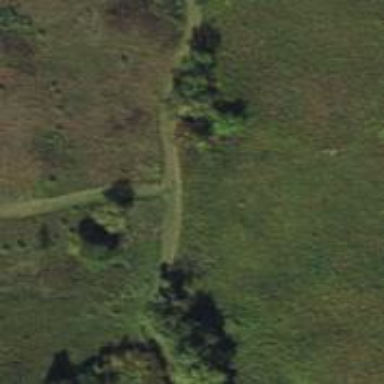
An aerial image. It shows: Bridleway.